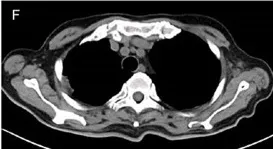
Subcutaneous tissue of the left antebrachium, soft shadow in the left maxillary sinus on cervical computed tomography before and after venetoclax/azacitidine treatment. Mass in the left axilla. Disappeared.
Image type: radiology (ct)